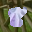
Label: 8